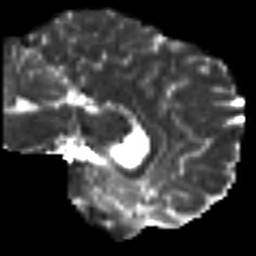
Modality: T2w
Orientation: sagittal
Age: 40
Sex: male
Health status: ill
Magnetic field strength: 3 T
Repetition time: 8.4 s
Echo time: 0.0926 s